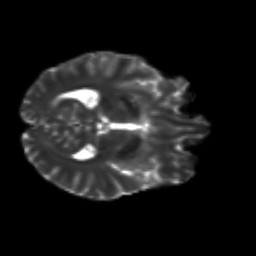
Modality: T2w
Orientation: axial
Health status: ill
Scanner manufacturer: siemens
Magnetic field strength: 3 T
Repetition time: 6.7 s
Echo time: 0.1 s